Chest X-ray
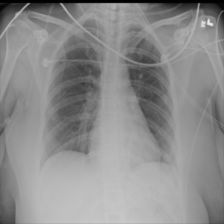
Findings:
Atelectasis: negative
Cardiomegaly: negative
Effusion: negative
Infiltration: negative
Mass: negative
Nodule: negative
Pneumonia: negative
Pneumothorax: negative
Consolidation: negative
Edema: negative
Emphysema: negative
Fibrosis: negative
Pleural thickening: negative
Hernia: negative